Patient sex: M
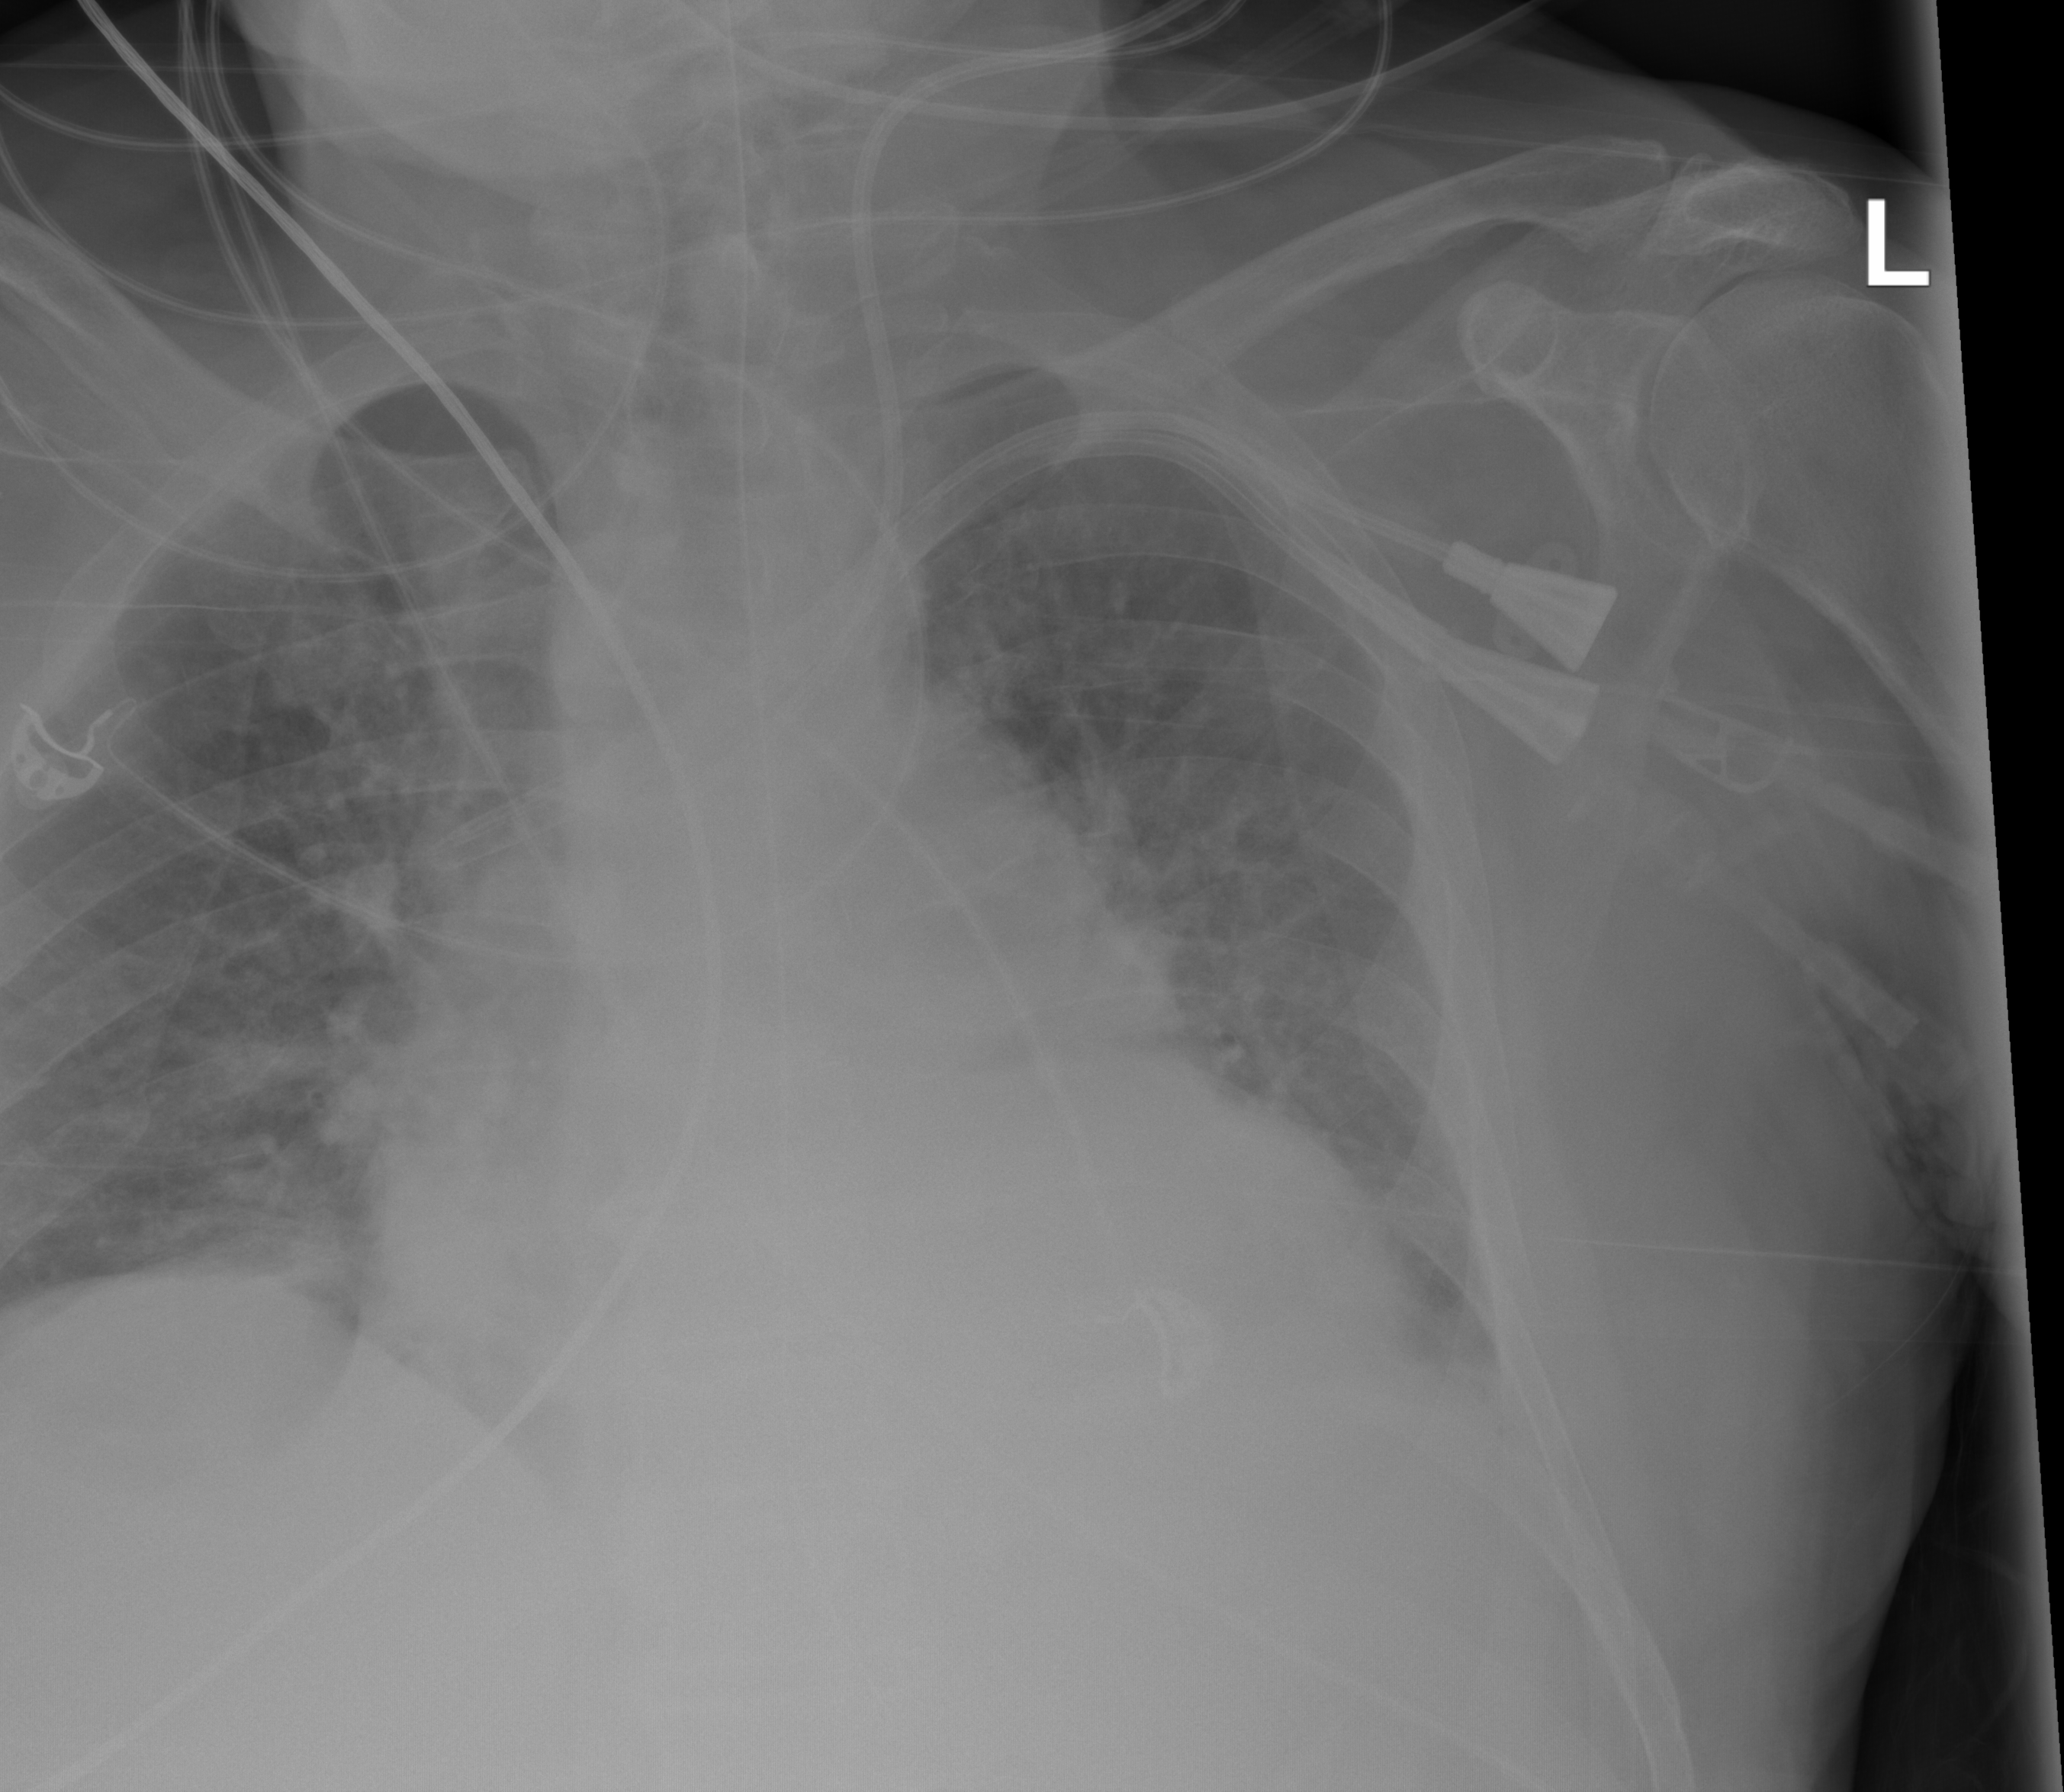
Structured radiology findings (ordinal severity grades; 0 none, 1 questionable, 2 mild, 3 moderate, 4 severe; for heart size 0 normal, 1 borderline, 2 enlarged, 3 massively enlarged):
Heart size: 1
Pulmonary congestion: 2
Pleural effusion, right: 0
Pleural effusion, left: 2
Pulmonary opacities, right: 0
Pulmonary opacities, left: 0
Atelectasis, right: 2
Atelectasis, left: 2